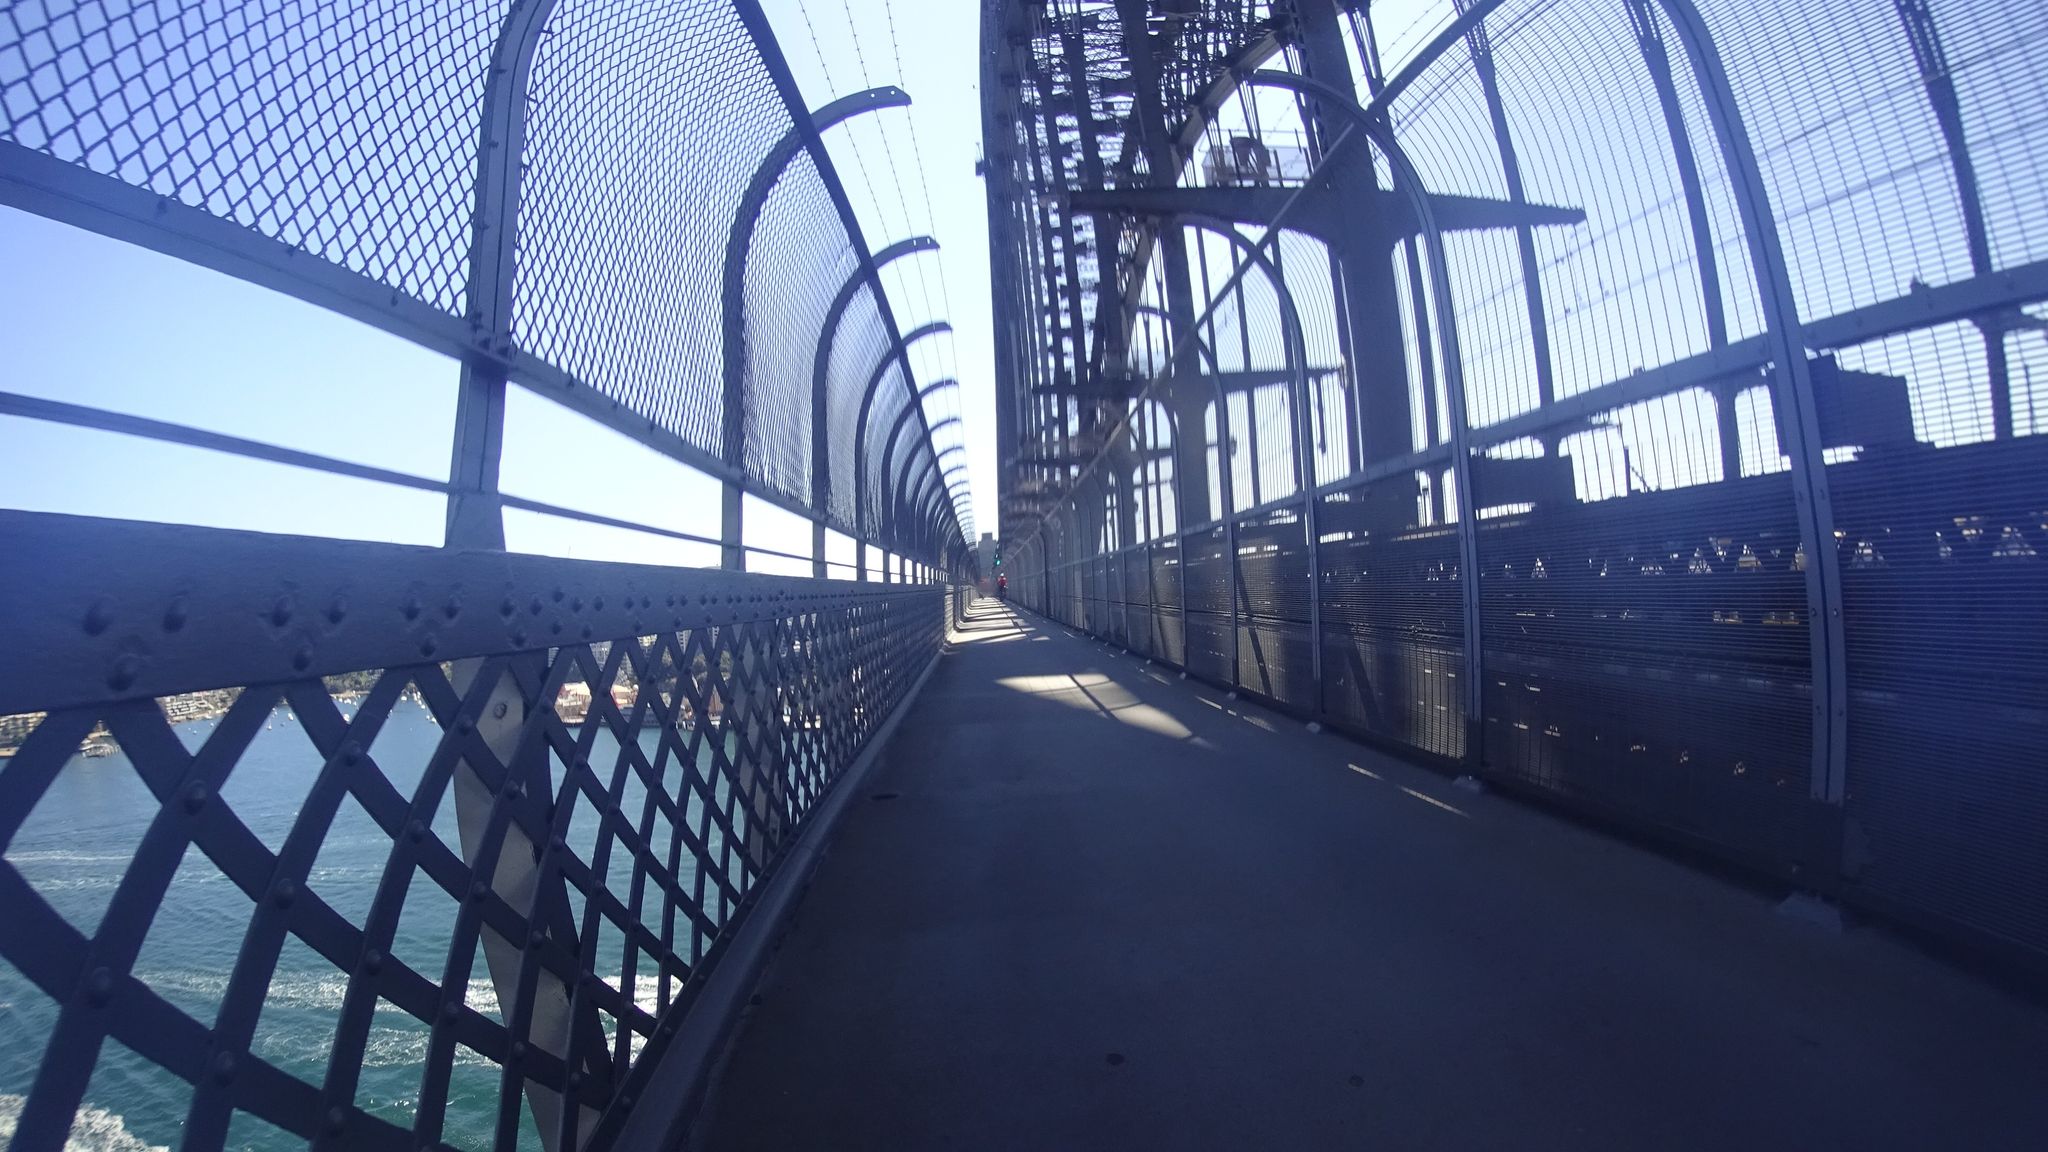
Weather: clear
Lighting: day
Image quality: good
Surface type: cycling surface
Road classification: steps, cycleway
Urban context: urban centre
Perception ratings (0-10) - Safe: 6.58, Lively: 1.75, Beautiful: 6.25, Boring: 1.66, Depressing: 4.78, Wealthy: 4.7